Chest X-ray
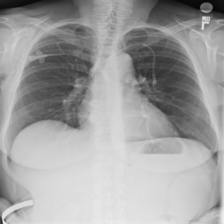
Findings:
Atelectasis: negative
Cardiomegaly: negative
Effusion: negative
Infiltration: negative
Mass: negative
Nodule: negative
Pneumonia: negative
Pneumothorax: negative
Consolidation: negative
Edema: negative
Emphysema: negative
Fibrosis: negative
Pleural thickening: negative
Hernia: negative